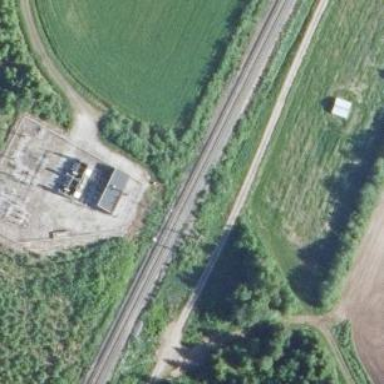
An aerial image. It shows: Fenced-in traction substation.